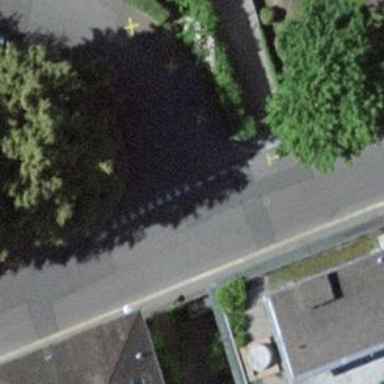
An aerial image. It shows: Kerb barrier.